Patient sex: M
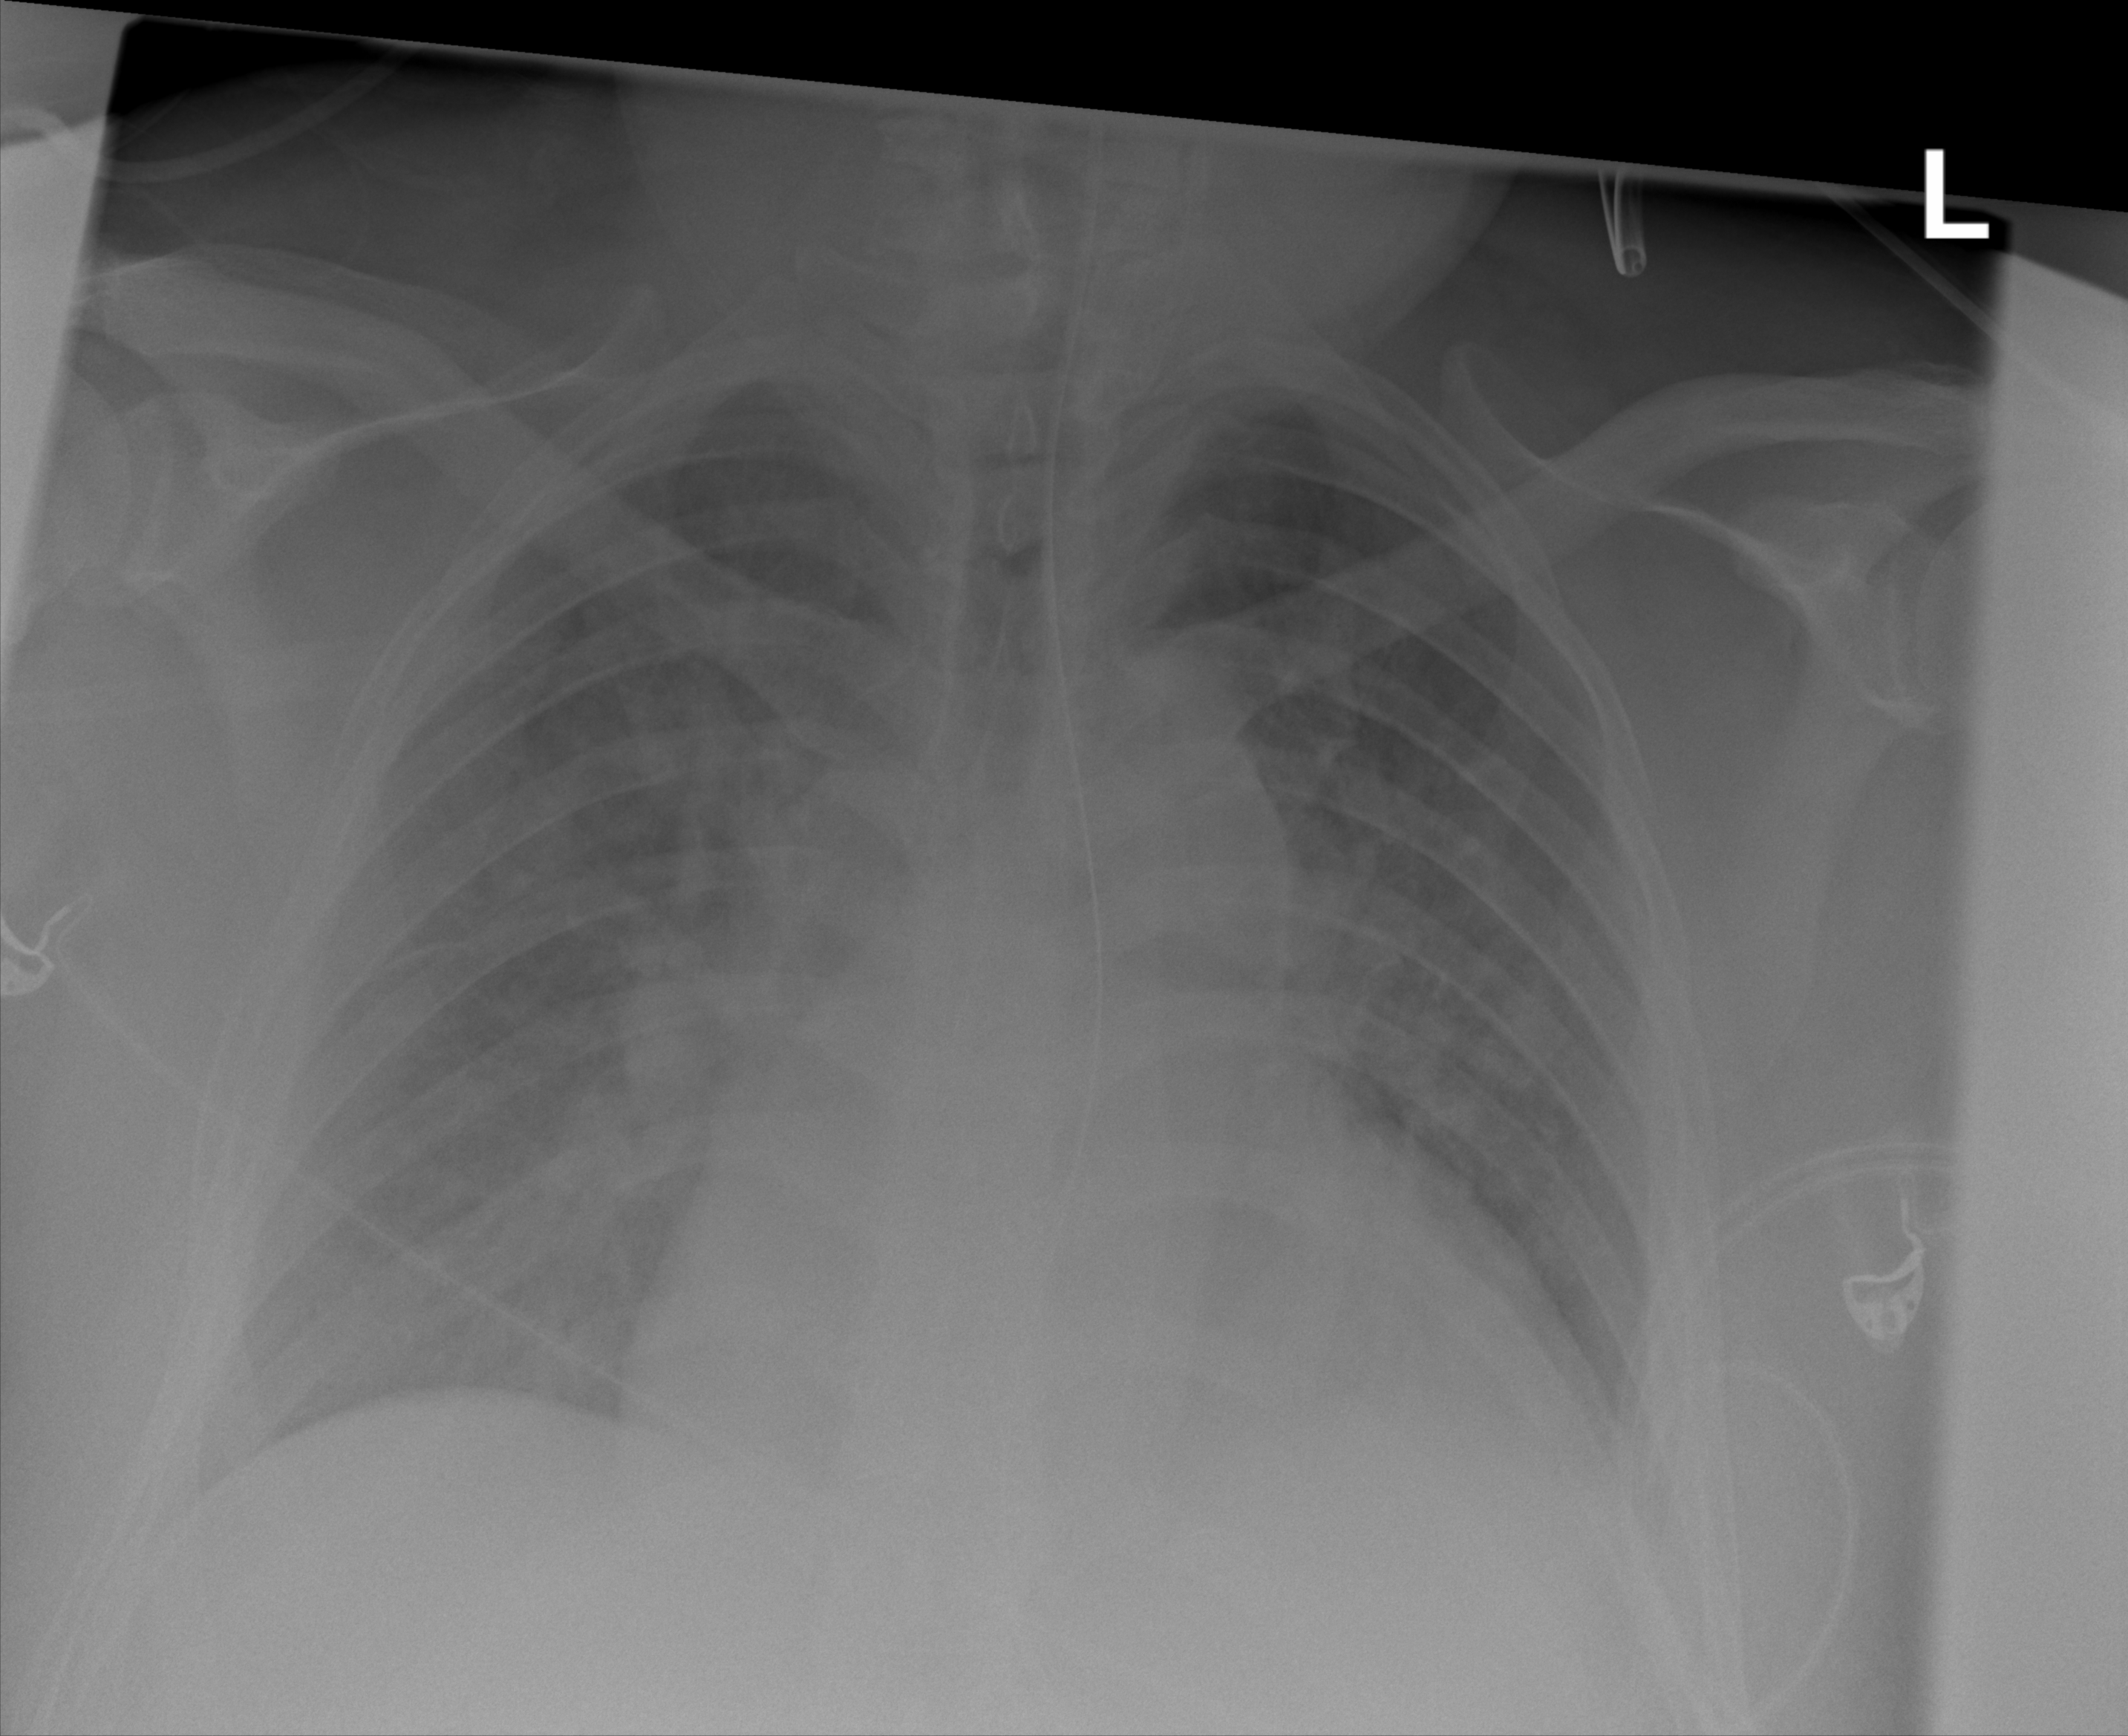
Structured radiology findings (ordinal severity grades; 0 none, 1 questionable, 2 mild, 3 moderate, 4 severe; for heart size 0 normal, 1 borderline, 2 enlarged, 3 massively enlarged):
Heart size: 2
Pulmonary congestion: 2
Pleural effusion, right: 0
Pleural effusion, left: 1
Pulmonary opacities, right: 1
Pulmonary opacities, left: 1
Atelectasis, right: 0
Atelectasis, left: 0